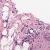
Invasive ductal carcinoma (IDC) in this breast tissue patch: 1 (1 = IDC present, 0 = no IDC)